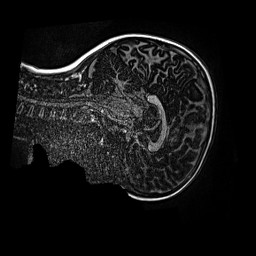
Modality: MP2RAGE
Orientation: sagittal
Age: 10
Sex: male
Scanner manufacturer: siemens
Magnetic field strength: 3 T
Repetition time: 4 s
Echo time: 0.00299 s